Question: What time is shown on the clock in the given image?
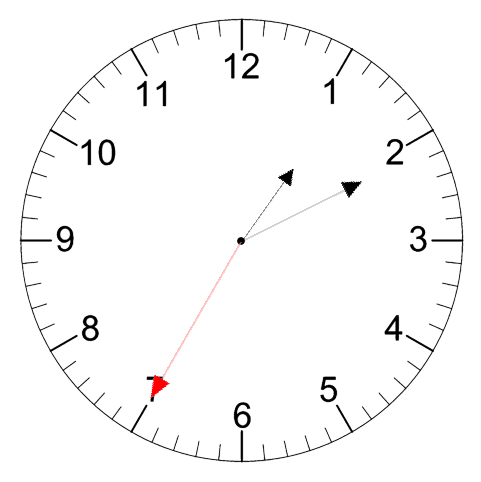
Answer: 01:10:35